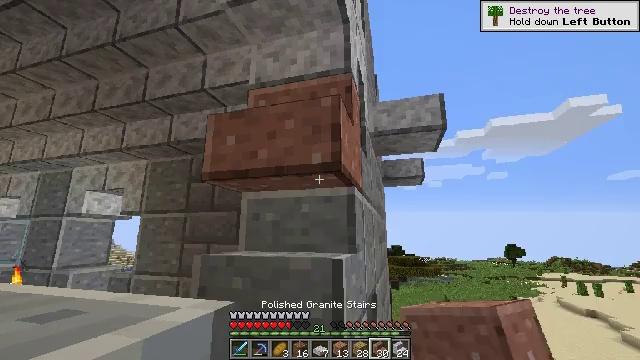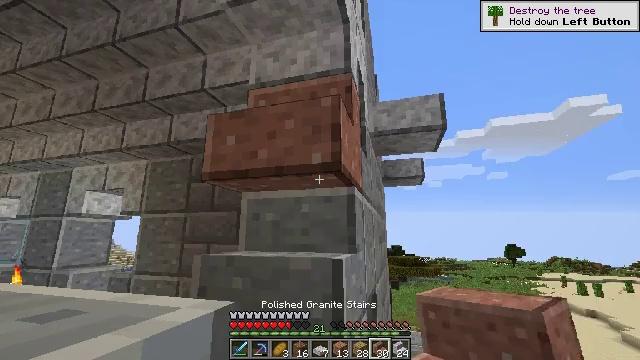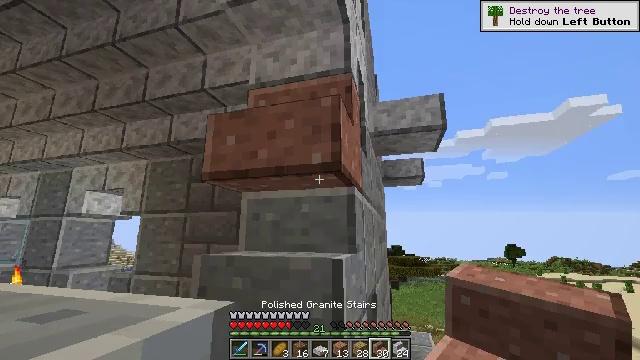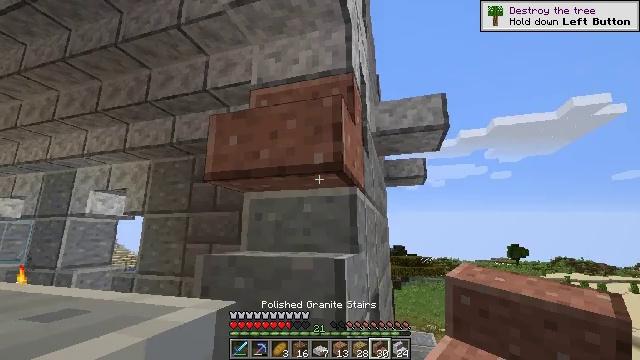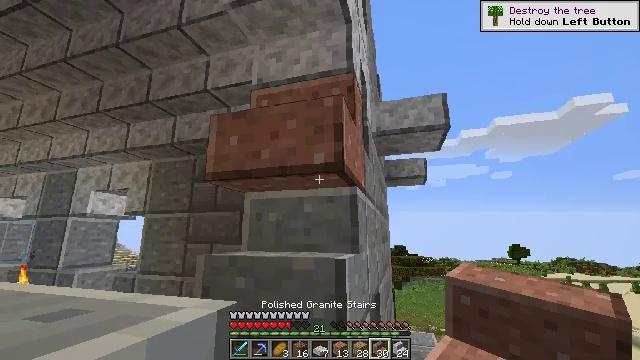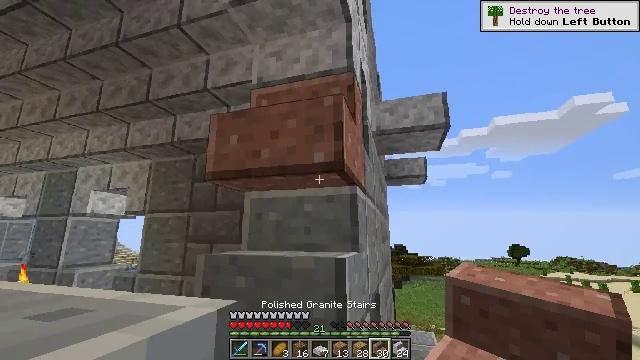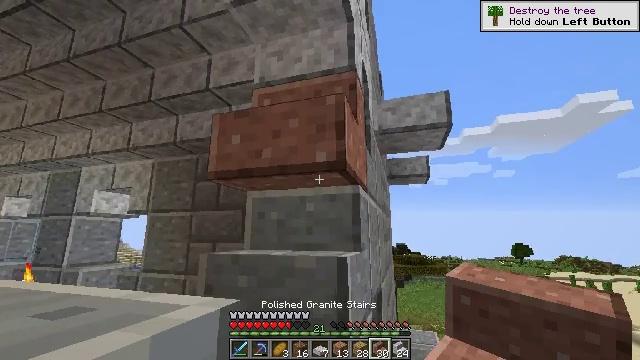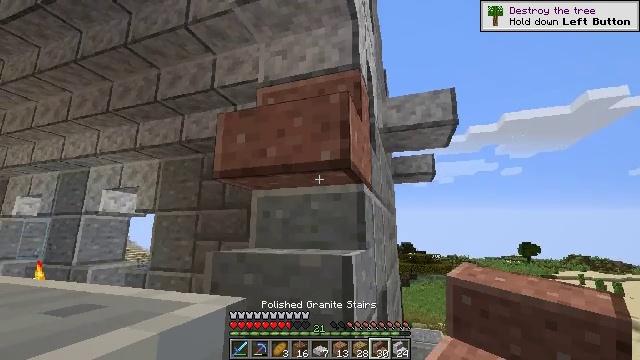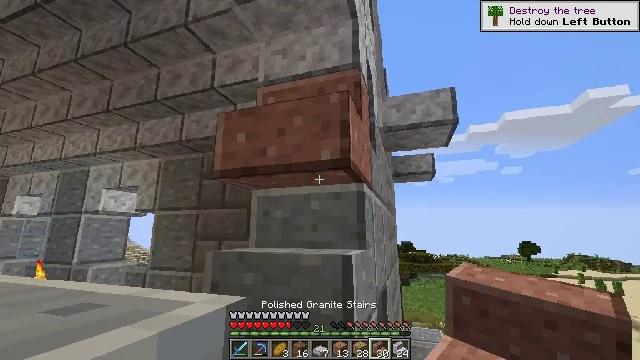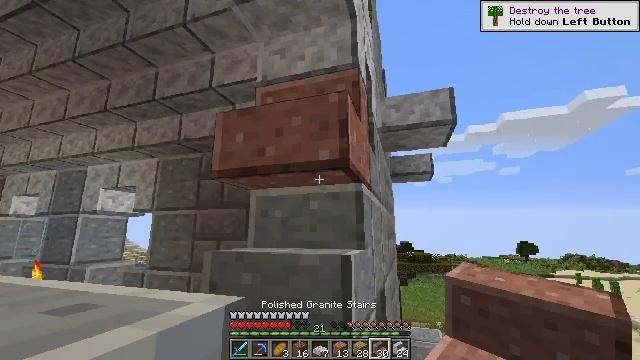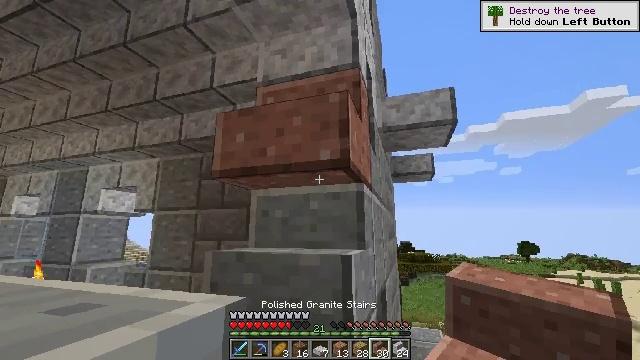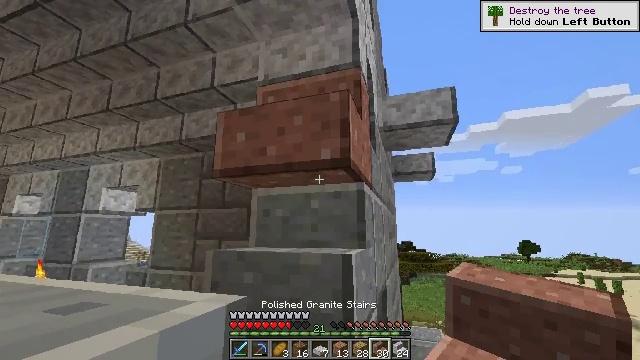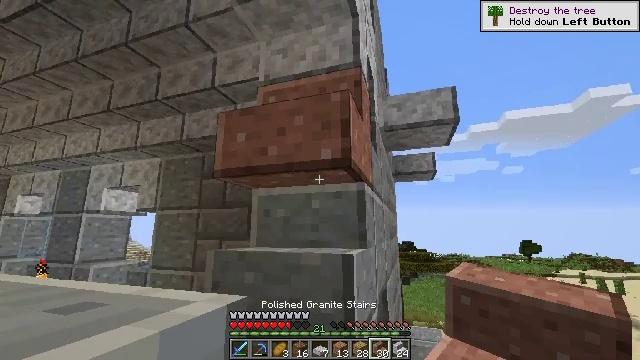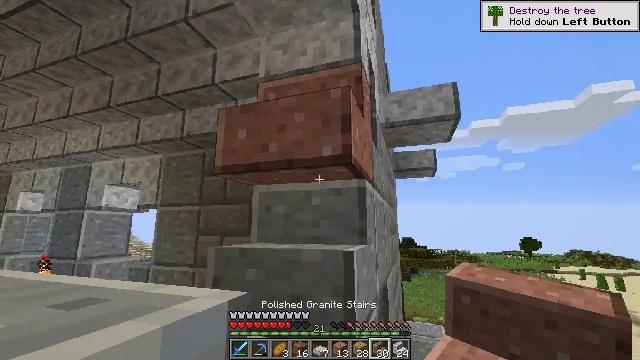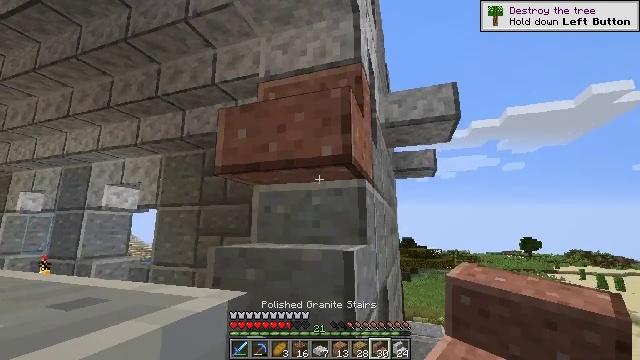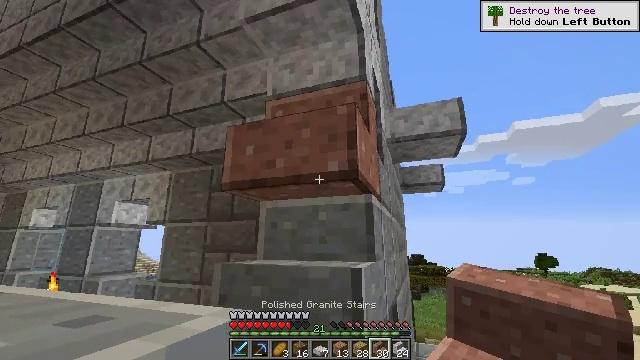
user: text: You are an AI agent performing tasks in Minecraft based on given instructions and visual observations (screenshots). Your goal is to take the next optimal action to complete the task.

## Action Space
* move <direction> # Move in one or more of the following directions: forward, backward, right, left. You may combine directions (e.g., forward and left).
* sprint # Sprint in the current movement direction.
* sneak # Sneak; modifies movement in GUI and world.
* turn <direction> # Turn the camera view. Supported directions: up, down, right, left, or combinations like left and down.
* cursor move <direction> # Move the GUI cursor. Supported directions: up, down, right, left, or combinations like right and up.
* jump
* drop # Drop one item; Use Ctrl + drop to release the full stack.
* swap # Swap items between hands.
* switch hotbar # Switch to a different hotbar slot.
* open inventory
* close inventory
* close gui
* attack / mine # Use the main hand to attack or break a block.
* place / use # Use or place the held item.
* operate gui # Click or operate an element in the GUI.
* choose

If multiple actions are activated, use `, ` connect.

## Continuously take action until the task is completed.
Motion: motion action
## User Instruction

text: Mine polished granite stairs.
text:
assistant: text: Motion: no_op
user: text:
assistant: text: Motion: no_op
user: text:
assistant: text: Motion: no_op
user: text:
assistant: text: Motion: no_op
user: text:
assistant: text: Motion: no_op
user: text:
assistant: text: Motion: no_op
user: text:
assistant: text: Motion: turn left
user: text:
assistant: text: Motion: no_op
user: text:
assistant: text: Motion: no_op
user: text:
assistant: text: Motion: no_op
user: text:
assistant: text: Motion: no_op
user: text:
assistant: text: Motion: no_op
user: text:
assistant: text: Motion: no_op
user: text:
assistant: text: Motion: no_op
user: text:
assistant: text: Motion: turn left and up
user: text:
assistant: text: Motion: turn left and up
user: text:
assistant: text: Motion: turn left and up
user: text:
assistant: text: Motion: turn left and up
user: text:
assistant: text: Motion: no_op
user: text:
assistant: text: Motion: no_op
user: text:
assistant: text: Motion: no_op
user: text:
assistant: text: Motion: turn down, switch to hotbar 2
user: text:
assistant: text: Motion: turn down, switch to hotbar 2
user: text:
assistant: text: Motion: switch to hotbar 2
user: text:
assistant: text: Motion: switch to hotbar 2
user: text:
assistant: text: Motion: no_op
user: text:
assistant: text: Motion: turn down, attack / mine
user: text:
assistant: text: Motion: attack / mine
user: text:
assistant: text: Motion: attack / mine
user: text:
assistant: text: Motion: attack / mine